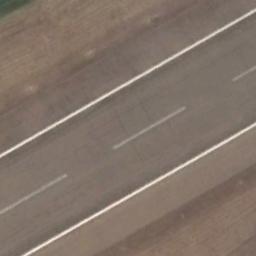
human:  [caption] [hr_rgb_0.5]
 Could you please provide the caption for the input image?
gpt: The runway goes through the clearing and some center line markings are on the runway .

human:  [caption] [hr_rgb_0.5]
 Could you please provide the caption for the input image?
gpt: The runway is on the bare land next to the grass .

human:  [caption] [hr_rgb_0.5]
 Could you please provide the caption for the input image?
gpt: The grass is around the runway .

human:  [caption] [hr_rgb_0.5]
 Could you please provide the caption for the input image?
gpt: There is brown bare ground next to the runway, With short white lines on the runway .

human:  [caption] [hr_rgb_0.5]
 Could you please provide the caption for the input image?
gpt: There are brown bare land beside the runway .